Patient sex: F
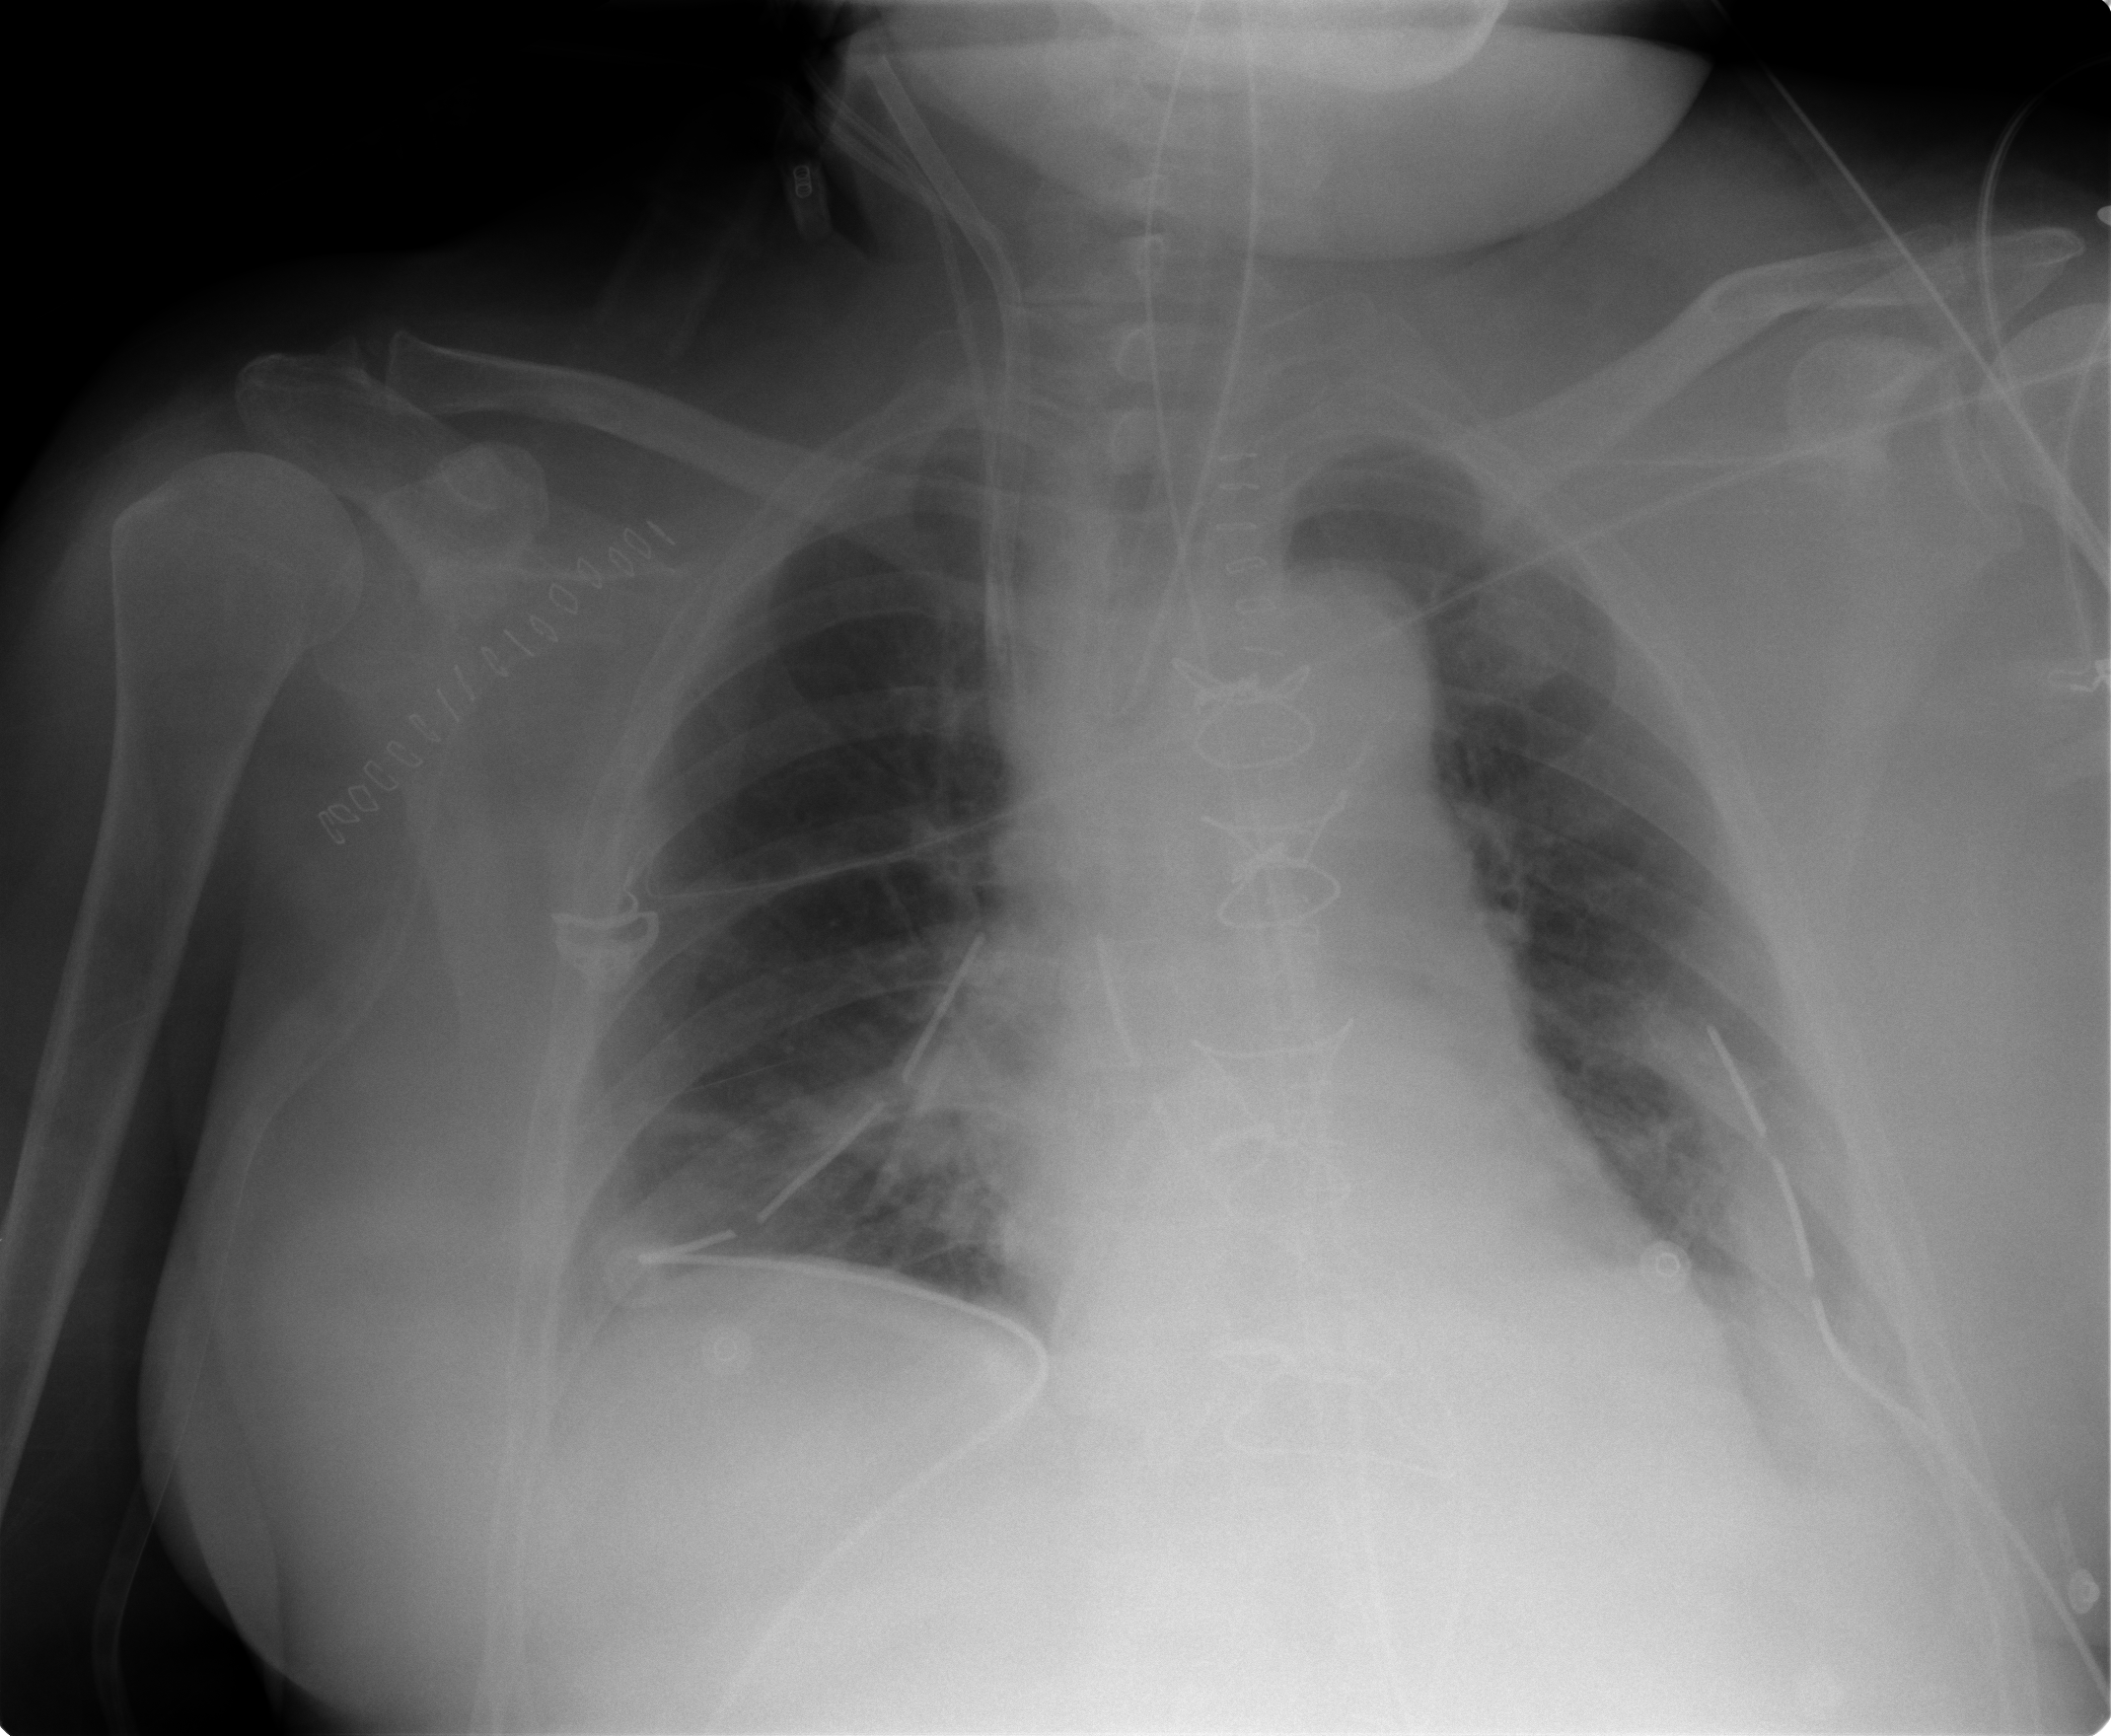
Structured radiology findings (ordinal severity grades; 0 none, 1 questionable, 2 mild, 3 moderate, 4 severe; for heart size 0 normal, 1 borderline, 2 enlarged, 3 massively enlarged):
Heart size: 0
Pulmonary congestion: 1
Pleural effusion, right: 0
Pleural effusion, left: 1
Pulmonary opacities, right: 1
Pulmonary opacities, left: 0
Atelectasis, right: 1
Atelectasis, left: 1